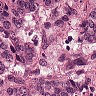
Metastatic tissue present: yes